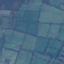
Label: Pasture